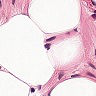
Metastatic tissue present: no